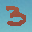
Label: 3